Field crop: maize
Growth stage: 2
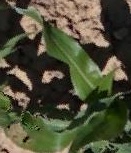
Species: maize